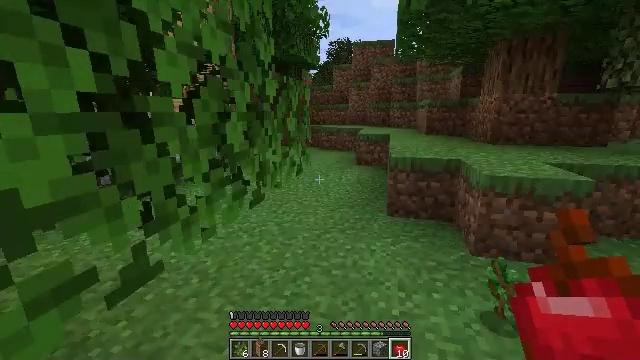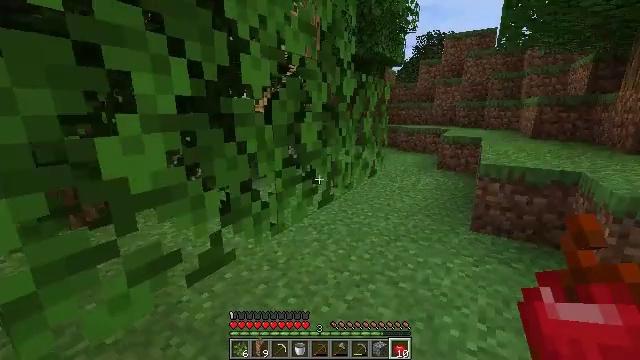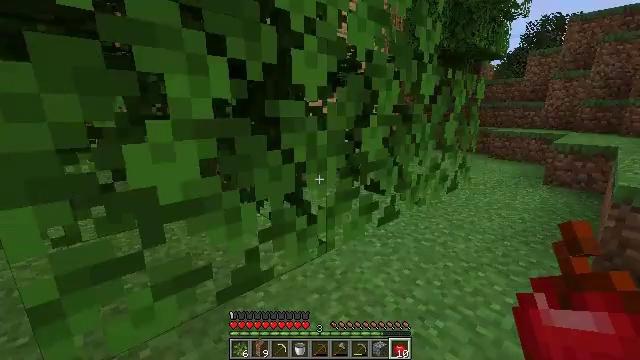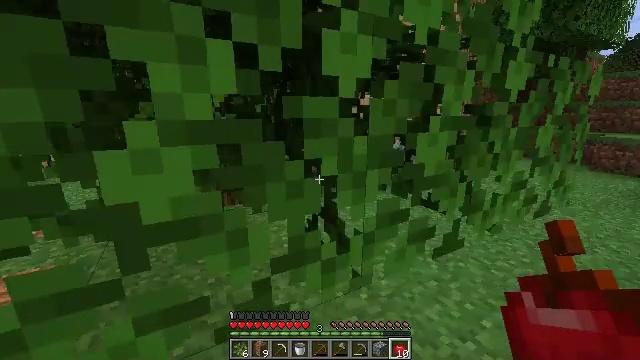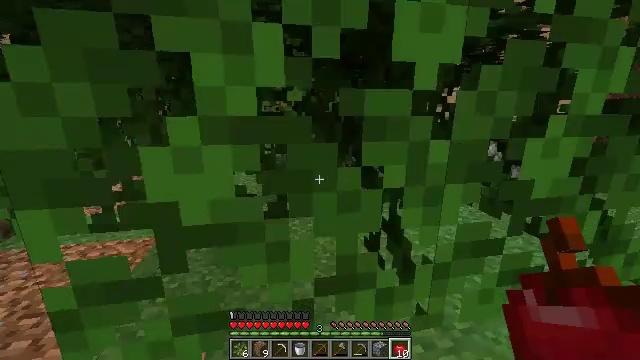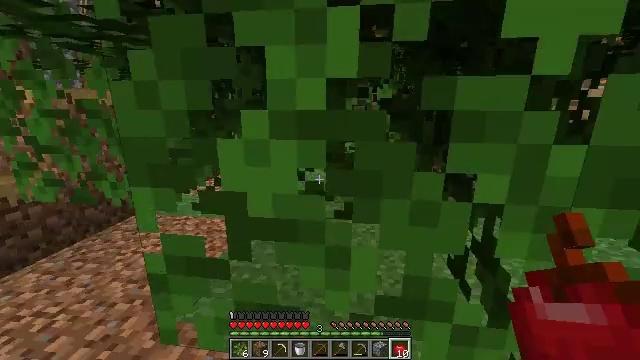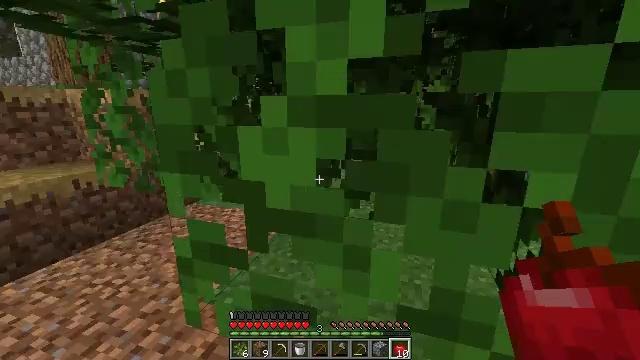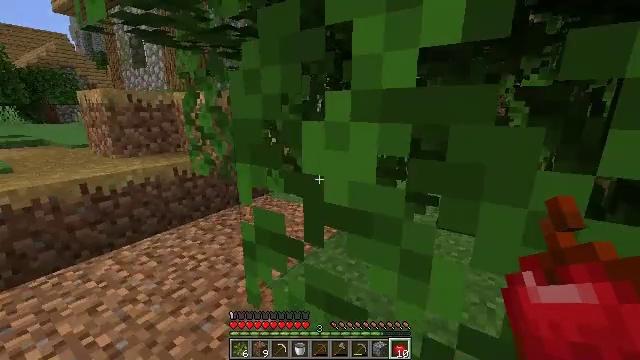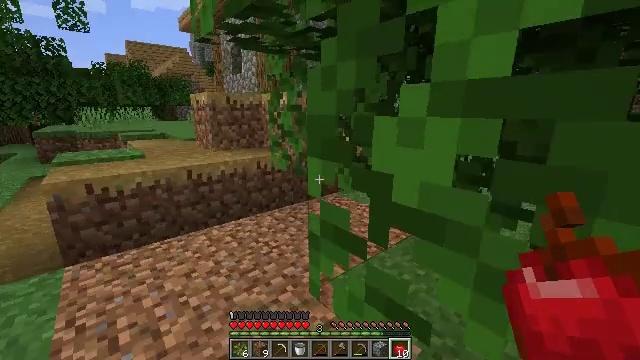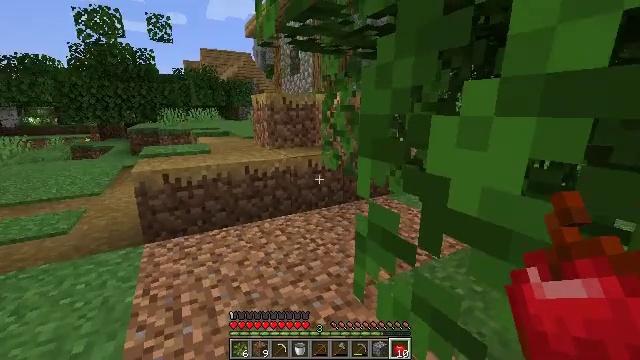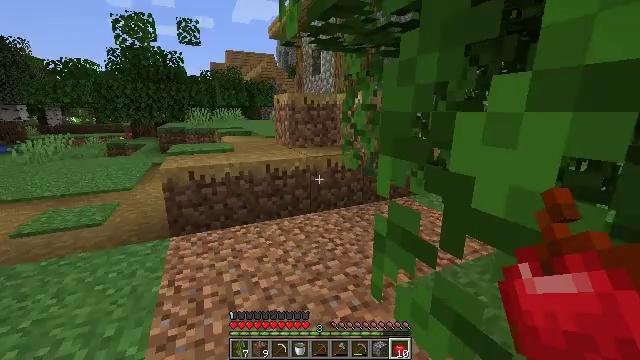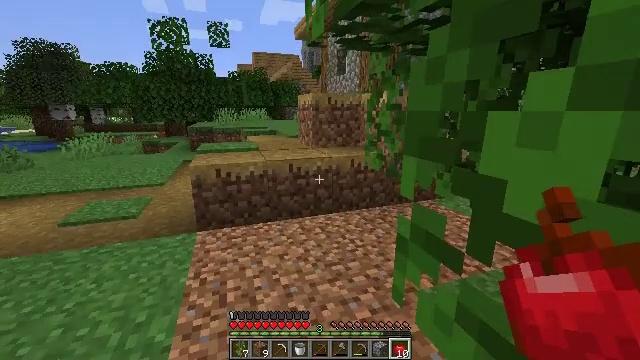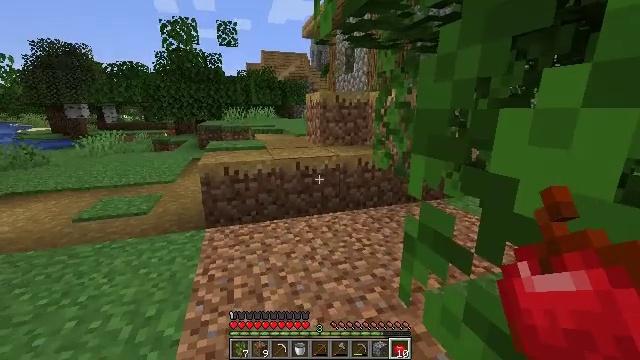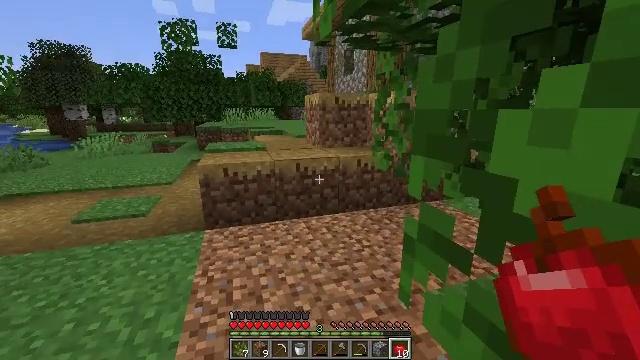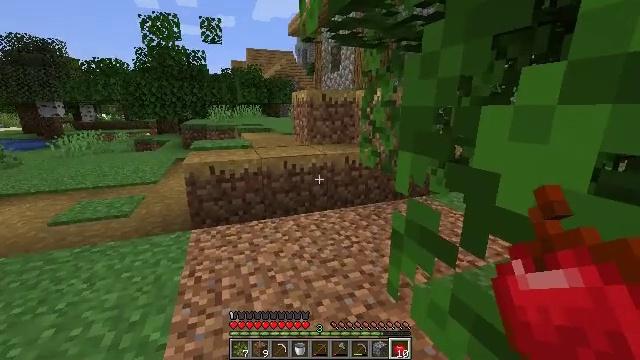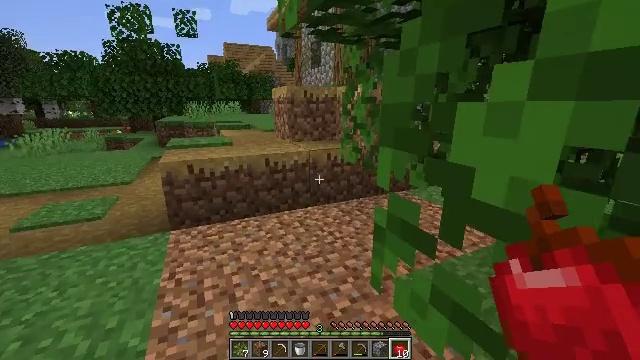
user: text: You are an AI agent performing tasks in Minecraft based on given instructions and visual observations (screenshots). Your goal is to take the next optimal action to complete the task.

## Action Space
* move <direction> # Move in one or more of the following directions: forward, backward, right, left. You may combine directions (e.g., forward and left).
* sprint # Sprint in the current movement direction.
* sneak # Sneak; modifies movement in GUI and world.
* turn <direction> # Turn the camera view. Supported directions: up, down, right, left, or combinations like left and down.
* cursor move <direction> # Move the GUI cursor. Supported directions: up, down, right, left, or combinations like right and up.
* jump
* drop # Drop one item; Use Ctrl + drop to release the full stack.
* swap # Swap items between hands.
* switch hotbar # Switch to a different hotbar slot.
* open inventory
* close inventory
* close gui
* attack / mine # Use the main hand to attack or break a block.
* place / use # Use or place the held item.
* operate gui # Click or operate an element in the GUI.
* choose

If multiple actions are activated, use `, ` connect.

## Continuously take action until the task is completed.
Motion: motion action
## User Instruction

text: Break the grass path to collect materials.
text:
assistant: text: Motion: move forward, turn left
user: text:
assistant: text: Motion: move forward, turn left
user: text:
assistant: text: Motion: move forward, turn left
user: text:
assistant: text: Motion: turn left
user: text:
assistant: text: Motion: turn left
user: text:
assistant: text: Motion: turn left
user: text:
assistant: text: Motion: turn left
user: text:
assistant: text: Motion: turn left
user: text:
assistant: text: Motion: turn left
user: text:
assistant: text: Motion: turn left
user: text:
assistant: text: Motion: turn left
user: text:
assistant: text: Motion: turn left
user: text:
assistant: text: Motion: no_op
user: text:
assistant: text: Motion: turn right
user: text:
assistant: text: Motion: turn right
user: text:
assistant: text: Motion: move forward, turn right
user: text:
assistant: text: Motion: move forward, turn right
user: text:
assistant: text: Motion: move forward, turn right
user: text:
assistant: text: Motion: move forward, turn right
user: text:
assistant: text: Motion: move forward
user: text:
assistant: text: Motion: move forward
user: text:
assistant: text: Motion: move forward
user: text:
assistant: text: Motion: move forward, turn left
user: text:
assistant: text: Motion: move forward, turn left
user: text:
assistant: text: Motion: move forward, turn left and up
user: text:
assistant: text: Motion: move forward
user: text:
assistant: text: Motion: move forward
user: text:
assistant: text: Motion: move forward
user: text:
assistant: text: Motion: move forward
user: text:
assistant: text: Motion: move forward